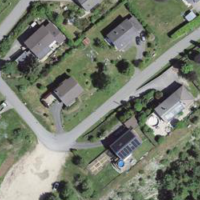
EUNIS habitat code: 55
Species observed at this site:
Cotinus coggygria
Rupicapra rupicapra